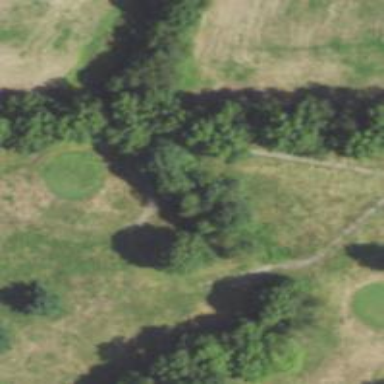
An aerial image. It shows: Pathway for golf carts.